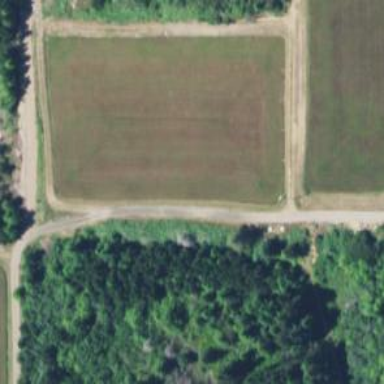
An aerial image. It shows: Farmland with cranberries as the crop.